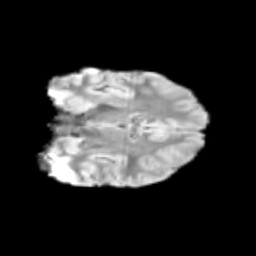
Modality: T2w
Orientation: coronal
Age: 9
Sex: female
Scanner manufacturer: siemens
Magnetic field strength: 3 T
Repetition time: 3.8 s
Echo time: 0.07 s